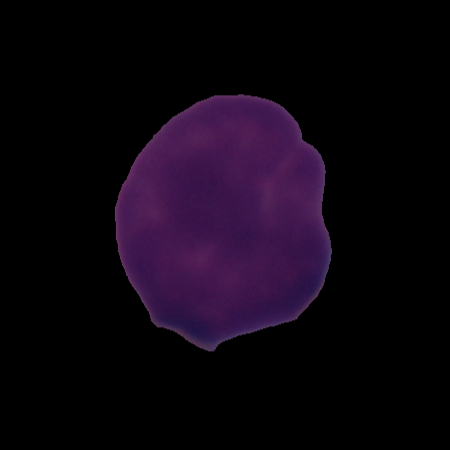
Label: cancer